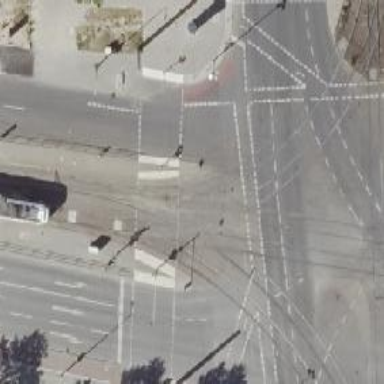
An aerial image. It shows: Tram crossing with traffic signals.